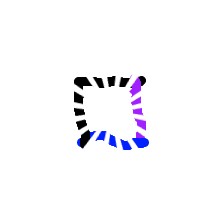
Shape: square